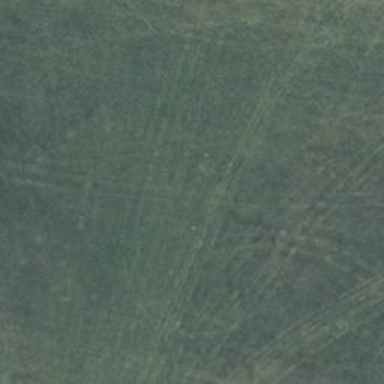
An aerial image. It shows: Taxiway at the airport covered in grass.